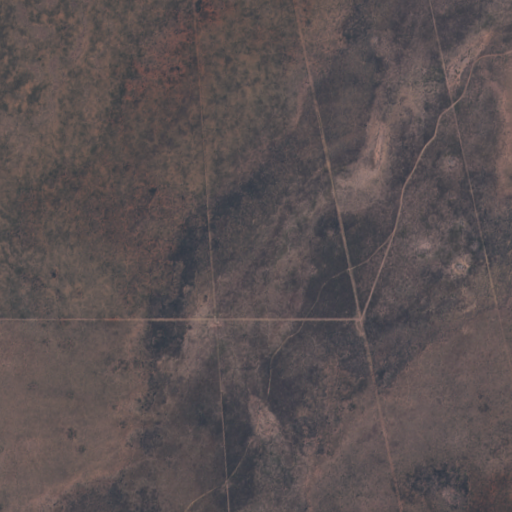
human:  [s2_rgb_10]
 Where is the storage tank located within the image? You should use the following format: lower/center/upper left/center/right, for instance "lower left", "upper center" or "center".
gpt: The storage tank is located in the center of the image.
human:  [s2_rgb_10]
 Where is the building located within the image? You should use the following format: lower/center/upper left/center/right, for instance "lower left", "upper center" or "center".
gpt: The building is located in the center of the image.
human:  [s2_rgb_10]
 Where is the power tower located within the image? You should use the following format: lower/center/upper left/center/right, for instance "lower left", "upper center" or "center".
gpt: There is no power tower in the image.